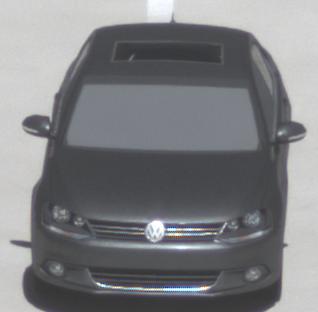
Make: VW
Model: Jetta 1.2 TSI
Detailed model: Jetta (IV)
Model produced from: 2011/01
Model produced until: 2014/08
Doors: 4
Color: gray
Road condition: dry road
Daytime: midday
Contrast: medium contrast